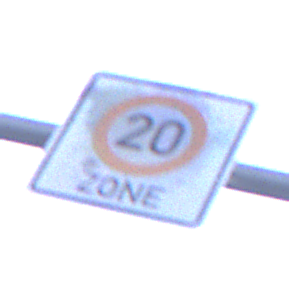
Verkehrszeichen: BeginnZone20
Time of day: SunriseSunset
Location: Outdoor (Suburban)
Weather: PartlyCloudy
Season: NotSpecified
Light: Natural